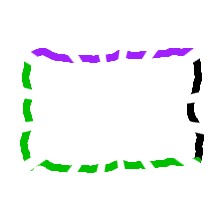
Shape: rectangle